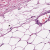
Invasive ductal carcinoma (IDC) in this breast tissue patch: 1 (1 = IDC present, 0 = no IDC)